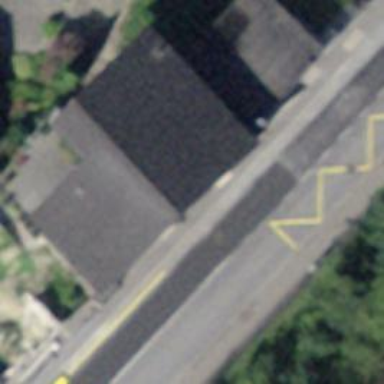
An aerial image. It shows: Convenience shop.